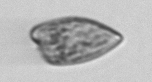
Label: Prorocentrum_dentatum